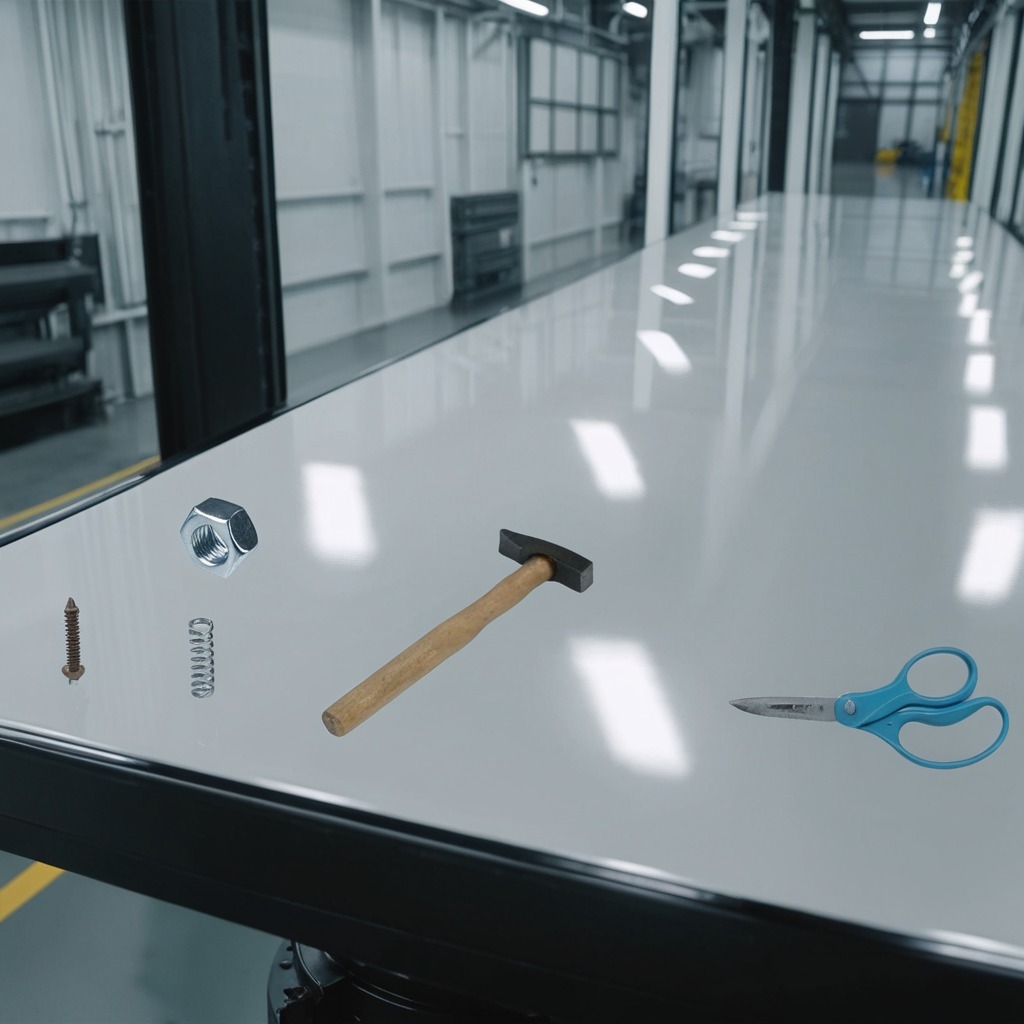
A metal machine screw, a hammer, a coiled metal spring, a metal nut, and a pair of scissors are lying on a high-gloss table in a ship maintenance bay industrial lighting.